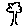
Label: tree